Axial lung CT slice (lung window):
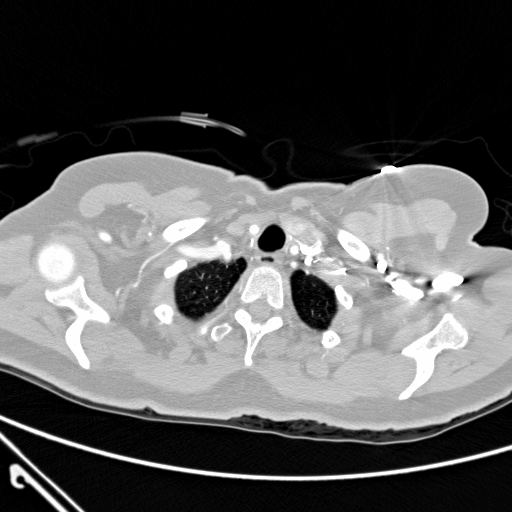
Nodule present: no